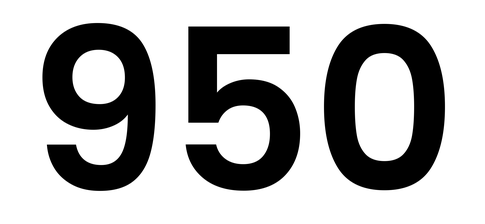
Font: Poppins-SemiBold